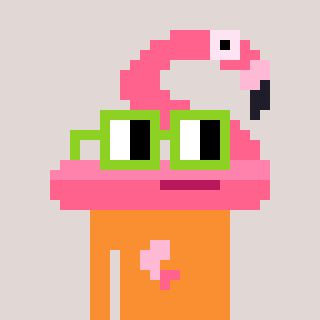
a pixel art character with square light green glasses, a flamingo-shaped head and a orange-colored body on a warm background